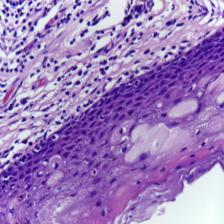
Diagnosis: Normal